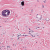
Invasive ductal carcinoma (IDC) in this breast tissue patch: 0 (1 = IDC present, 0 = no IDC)